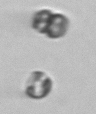
Label: Thalassiosira_sp_aff_mala